Question: Currently i want to print out full text from my database, but it just print out 1 text, i don't know why and how to solve it, the code and image showed below::
'''
print "<td><input name='taskname[]' type='text' size='225' value=".$db_field['task_name']." readonly=readonly></td>";
'''

suppose it come out full text like "configure new problem" but it didn't, why would it happen?
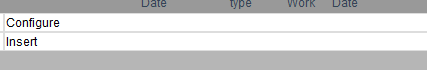
Answer: You need to place the value of the 'value' attribute between quotes:
'''
value='".$db_field['task_name']."'
^ ^
'''
And since you are outputting content inside HTML, you also need to call <URL> on it:
'''
value='".htmlspecialchars($db_field['task_name'], ENT_QUOTES)."'
'''
The second (encoding options) and third (text encoding of input) parameters of 'htmlspecialchars' be set to correct values; please take a look at the documentation determine which ones are correct for you.